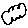
Label: cloud